Question: I want to get the current value from my sequence - the same value that is shown in the sequence properties window SQL Server Management Studio

My sequence is created with this statement:
'''
CREATE SEQUENCE [OrderNumberSequence]
as int
START WITH 4000
INCREMENT BY 1
MINVALUE 0
NO MAXVALUE
NO CACHE;
GO
'''
I have tried this <URL> - but the result is that my number is increasing with 5 for every time I run the query
'''
DECLARE
@FirstSeqNum sql_variant
, @LastSeqNum sql_variant
, @CycleCount int
, @SeqIncr sql_variant
, @SeqMinVal sql_variant
, @SeqMaxVal sql_variant ;
EXEC sys.sp_sequence_get_range
@sequence_name = N'[OrderNumberSequence]'
, @range_size = 5
, @range_first_value = @FirstSeqNum OUTPUT
, @range_last_value = @LastSeqNum OUTPUT
, @range_cycle_count = @CycleCount OUTPUT
, @sequence_increment = @SeqIncr OUTPUT
, @sequence_min_value = @SeqMinVal OUTPUT
, @sequence_max_value = @SeqMaxVal OUTPUT ;
-- The following statement returns the output values
SELECT
@FirstSeqNum AS FirstVal
, @LastSeqNum AS LastVal
, @CycleCount AS CycleCount
, @SeqIncr AS SeqIncrement
, @SeqMinVal AS MinSeq
, @SeqMaxVal AS MaxSeq ;
'''
Is there a way that I can get the value without changing the number?
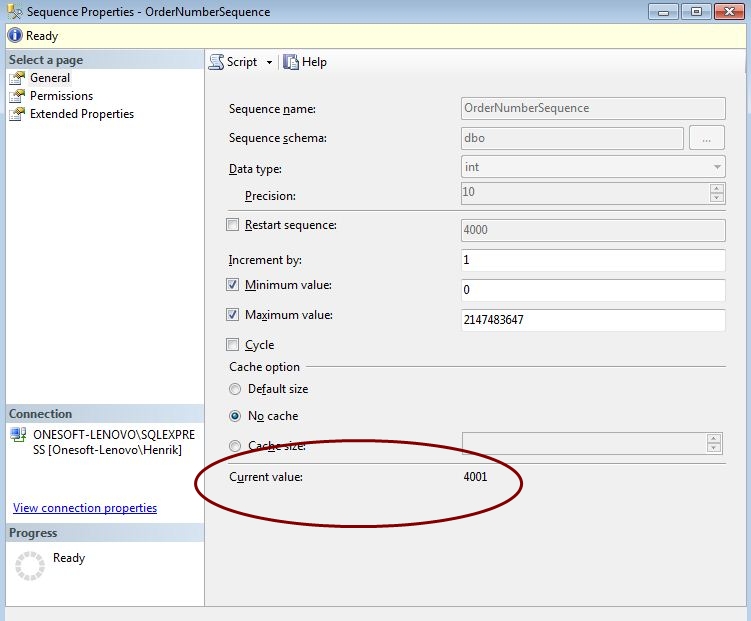
Answer: You can select the 'current_value' from 'sys.sequences':
'''
SELECT current_value FROM sys.sequences WHERE name = 'OrderNumberSequence' ;
'''
<URL>